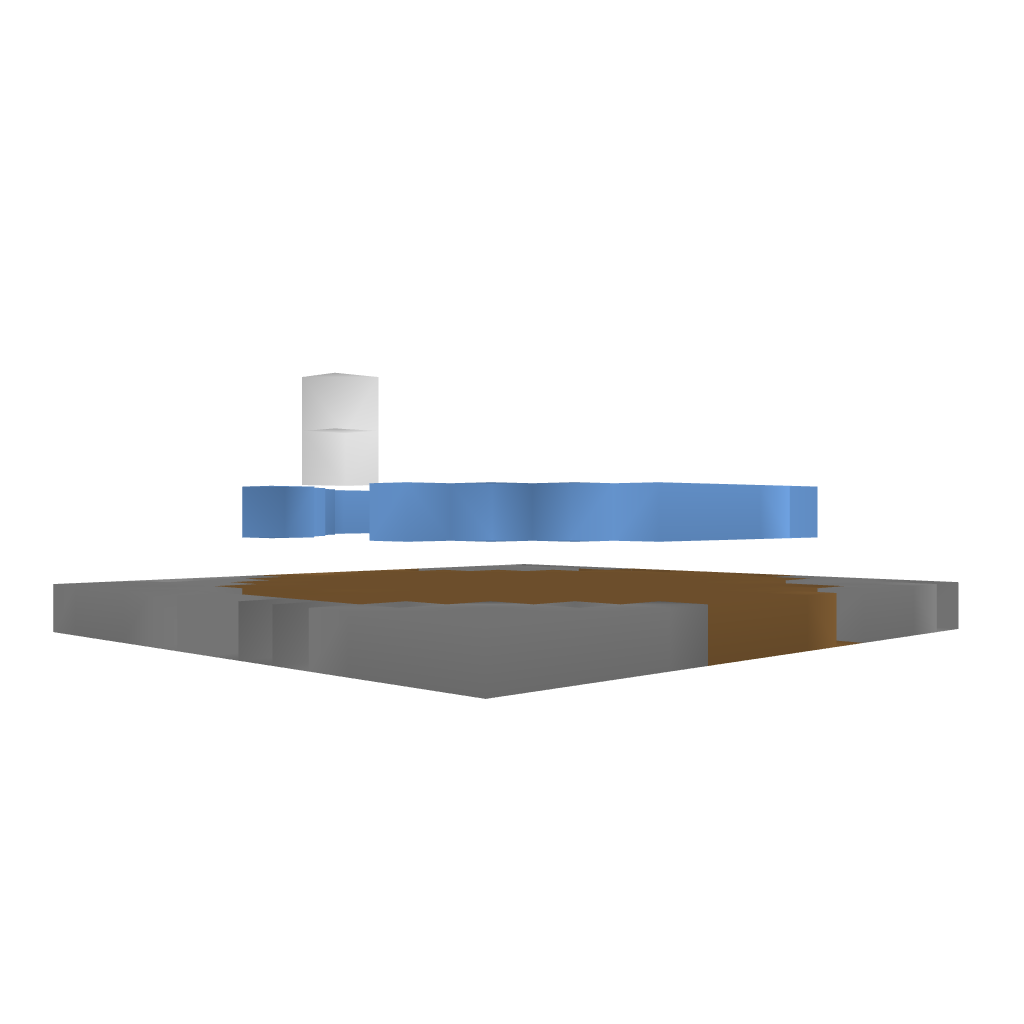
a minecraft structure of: Quartz Guard Tower bad low quality